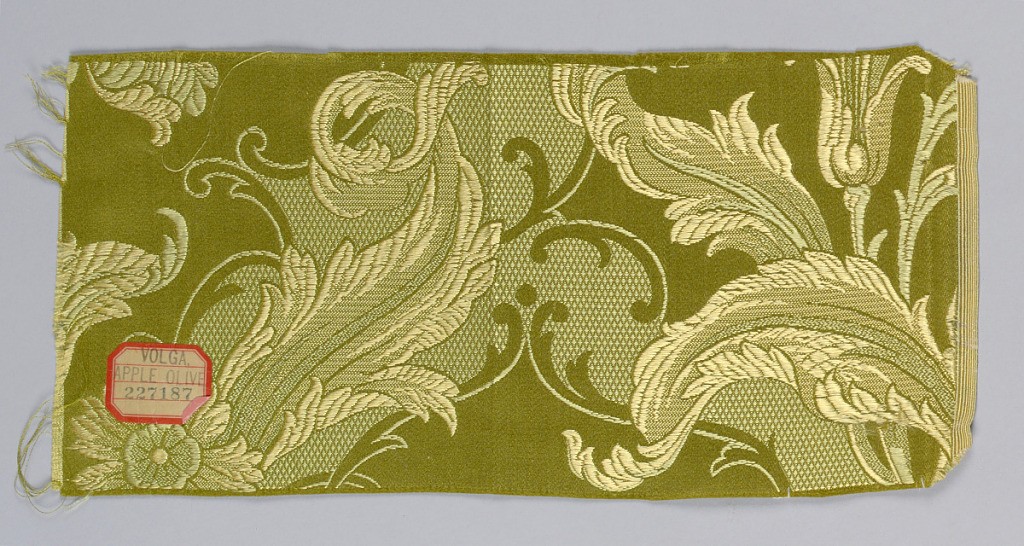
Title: Samples
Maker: Orinoka Mills, Philadelphia, Pennsylvania, USA
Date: ca. 1910
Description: a. emerald green ground with gold and orange
b. pink ground with green and gold
c. green/yellow ground with two gold colors
d. bright green ground with green and gold
e. red ground with gold color and orange